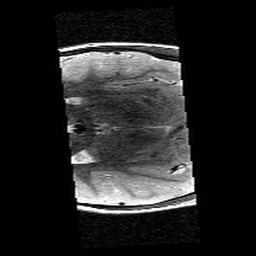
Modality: T2w
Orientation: axial
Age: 10
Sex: female
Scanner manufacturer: siemens
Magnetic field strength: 3 T
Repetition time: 9.23 s
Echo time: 0.067 s